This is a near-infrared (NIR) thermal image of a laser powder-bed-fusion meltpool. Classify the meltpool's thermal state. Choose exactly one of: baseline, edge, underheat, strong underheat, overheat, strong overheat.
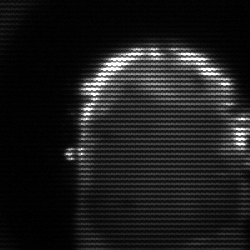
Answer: baseline